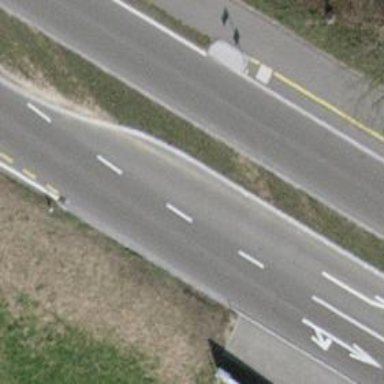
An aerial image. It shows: Bus stop with stop position for public transport.